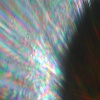
Label: sunburn